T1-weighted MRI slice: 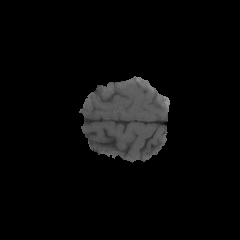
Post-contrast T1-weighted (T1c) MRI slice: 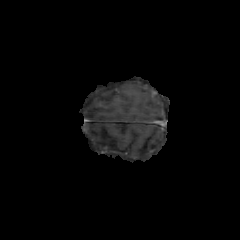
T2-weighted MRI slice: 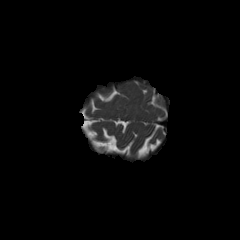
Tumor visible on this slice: no